Question: I am using the BarButtonItem on top of Navigation Bar. And I have assigned a doneMethod for the BarButtonItem. It is not getting detected when I press the button, but If I try to do some swipe on top of the BarButtonItem , it is calling doneMethod. It is really strange for me. Can anyone tell me why ?

This is the screenshot of my sample app. And in the .h File I have written method as
'''
- (IBAction) doneButtonPressed:(id)sender;
'''
and respective implementation in .m
'''
- (IBAction) doneButtonPressed:(id)sender{
NSLog(@"Done Button Pressed");
}
'''
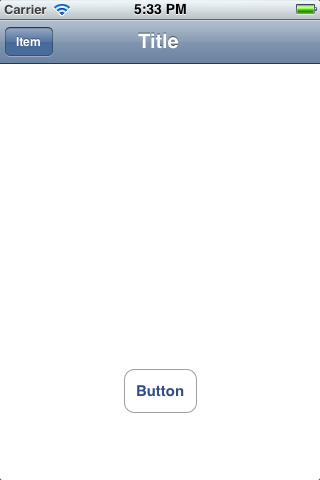
Answer: It looks like you're hooking this up in Interface Builder, so make sure you have used the "Touch Up Inside" event. Sounds like you may have inadvertently used "Touch Drag Inside".